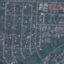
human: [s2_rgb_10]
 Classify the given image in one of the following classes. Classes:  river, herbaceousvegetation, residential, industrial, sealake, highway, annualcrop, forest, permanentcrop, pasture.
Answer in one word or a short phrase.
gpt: Residential